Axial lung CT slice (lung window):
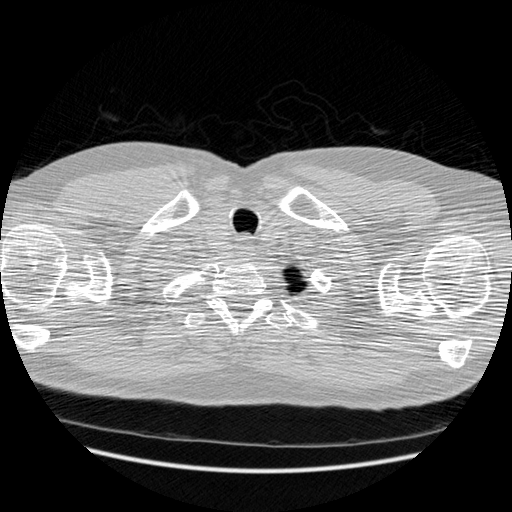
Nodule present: no